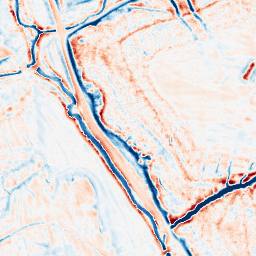
Category: edge_preserving
Decomposition family: bilateral
Decomposition parameters: d: 15
sigma_color: 75
sigma_space: 100
Upsampling method: lanczos
Upsampling parameters: scale: 4
Upsampling scale: 4